Question: I have a word document that grabs data from an excel spreadsheet. One of the fields is a QR encoded bar code. I am merging it into labels in ms word. I cannot figure out why starting with the last row of labels on the 1st page and subsequent pages the bar code shows up larger. See image.
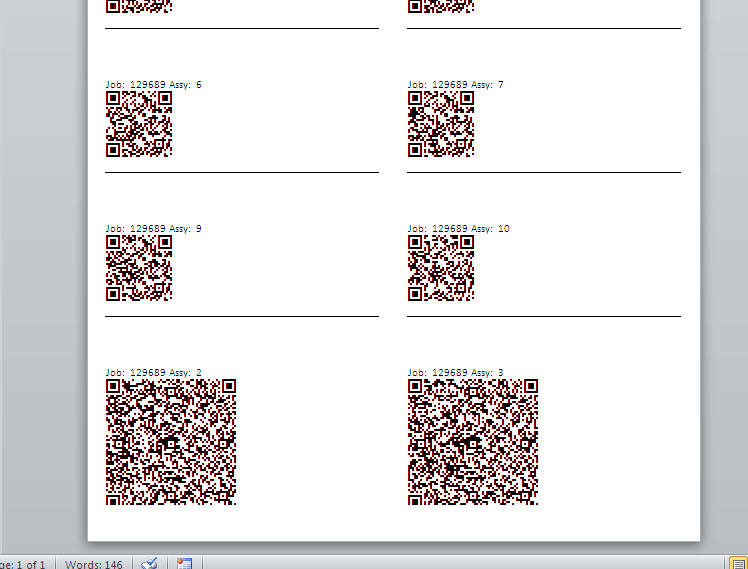
Answer: The data was longer on the larger bar codes.